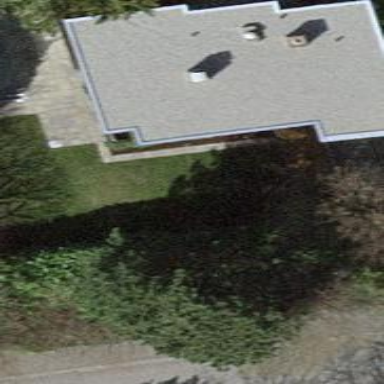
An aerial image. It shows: Building with flat roof.